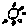
Label: sun